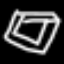
Label: diamond